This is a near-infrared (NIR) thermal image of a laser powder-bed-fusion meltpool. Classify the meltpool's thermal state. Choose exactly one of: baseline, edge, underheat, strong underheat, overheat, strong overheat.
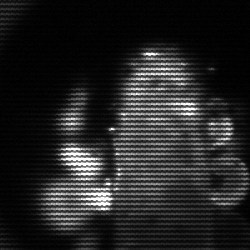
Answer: strong underheat